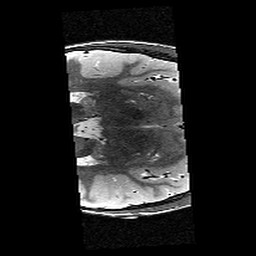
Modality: T2w
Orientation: axial
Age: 12
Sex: male
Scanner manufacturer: siemens
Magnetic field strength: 3 T
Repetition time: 9.23 s
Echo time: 0.067 s